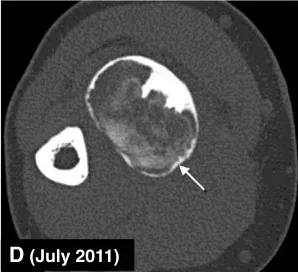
Imaging of the patients right forearm tumor. (D) CT scan following five months of denosumab therapy demonstrating almost complete containment of the soft tissue mass by a boney rim (arrow).
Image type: radiology (ct)